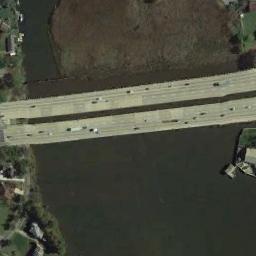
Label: bridge